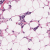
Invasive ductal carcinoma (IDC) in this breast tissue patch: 1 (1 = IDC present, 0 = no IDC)